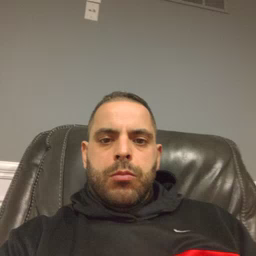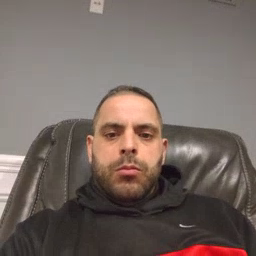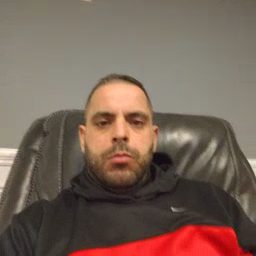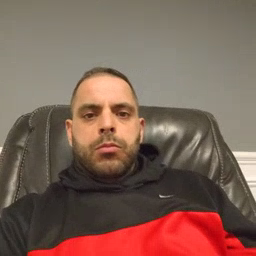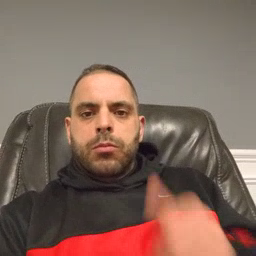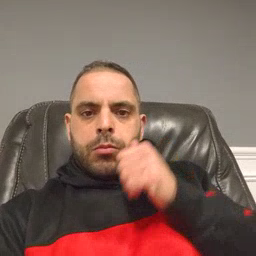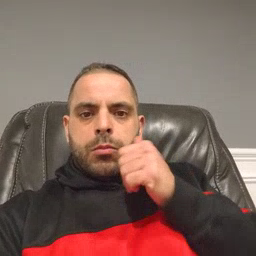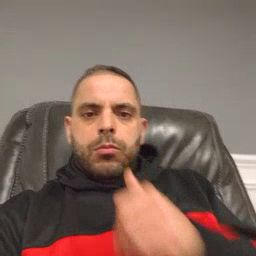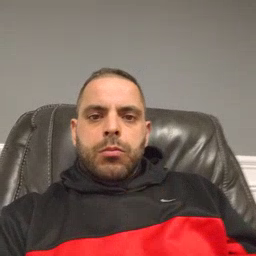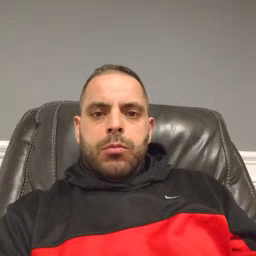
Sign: girl